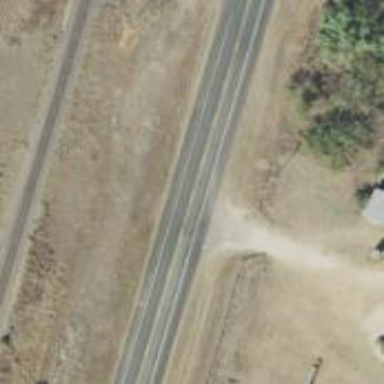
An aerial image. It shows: Secondary road with asphalt surface.